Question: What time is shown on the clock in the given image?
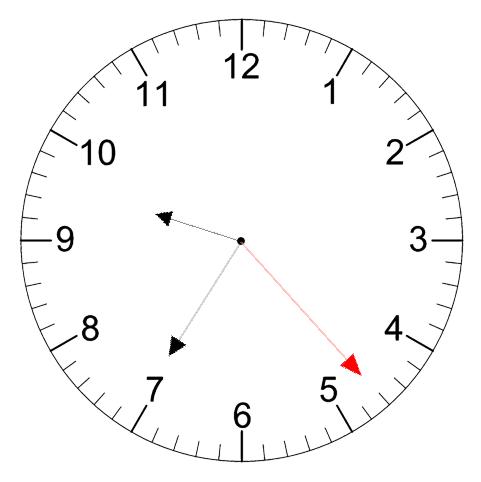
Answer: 09:35:23